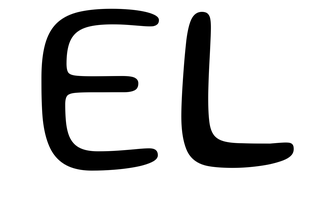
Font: Gluten_Light